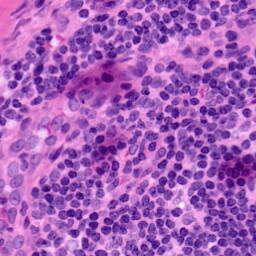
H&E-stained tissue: LymphNode